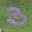
Label: 3